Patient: sex M, age 69
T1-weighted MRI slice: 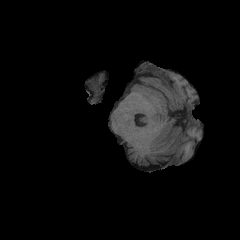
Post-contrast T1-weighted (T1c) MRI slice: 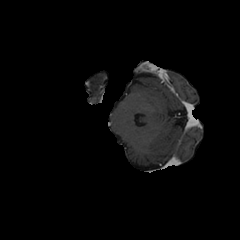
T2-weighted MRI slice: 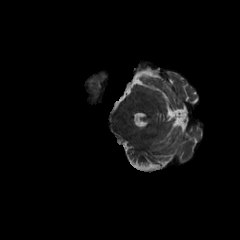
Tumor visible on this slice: no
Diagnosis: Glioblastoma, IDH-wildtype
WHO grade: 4